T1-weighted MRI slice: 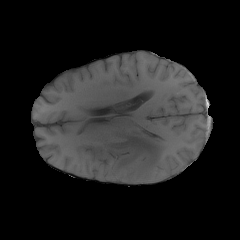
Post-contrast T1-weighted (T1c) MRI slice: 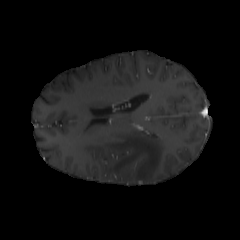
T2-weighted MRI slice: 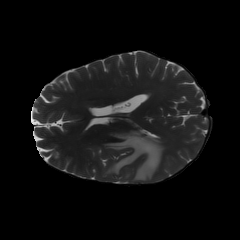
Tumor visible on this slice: yes